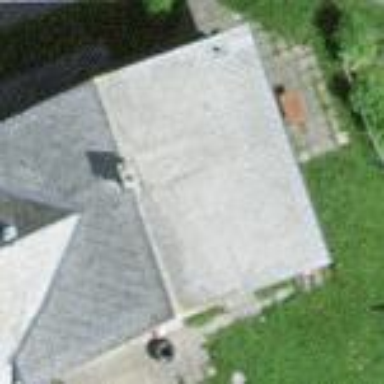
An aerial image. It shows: Gabled farm building with grey roof.